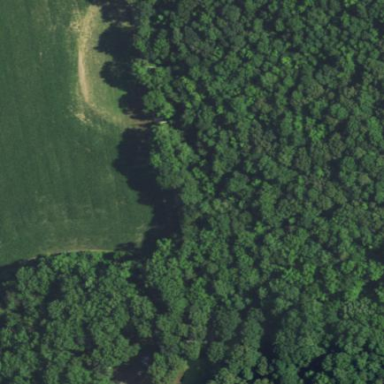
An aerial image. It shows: Beautiful woodland area.